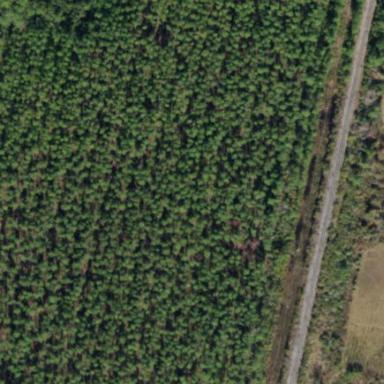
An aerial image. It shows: Forest area predominantly covered with needle-leaved trees.